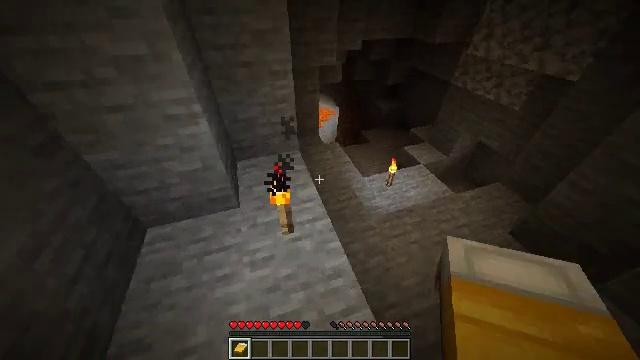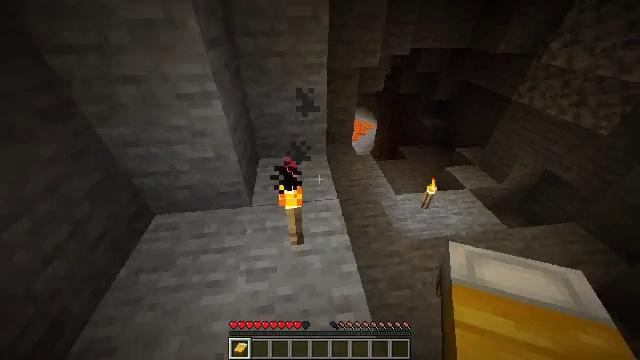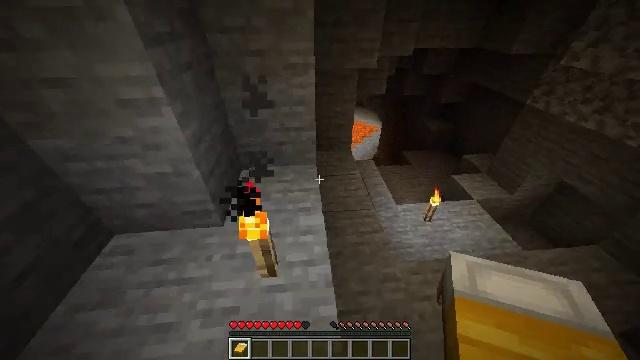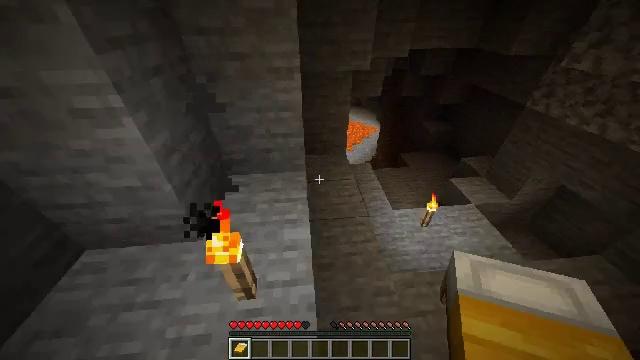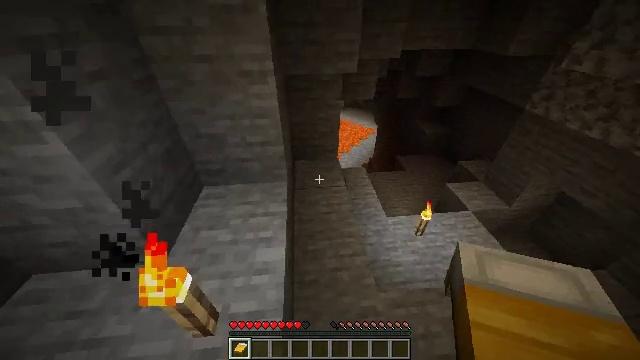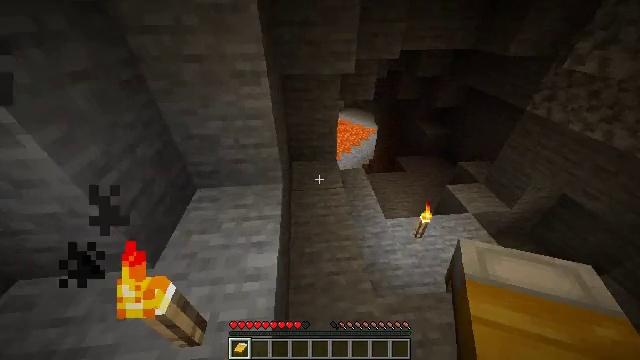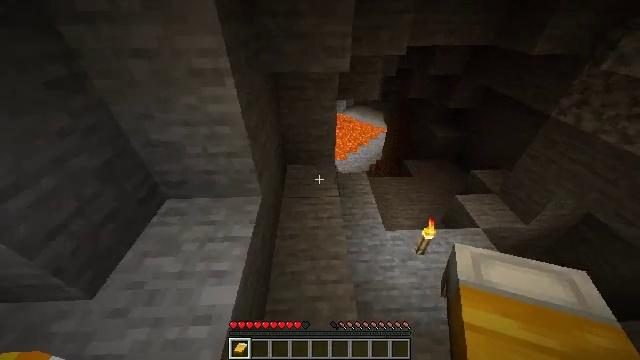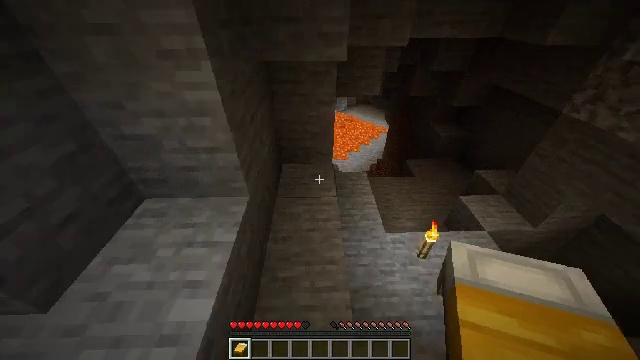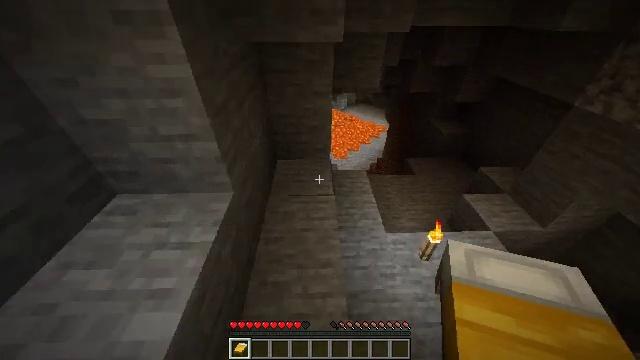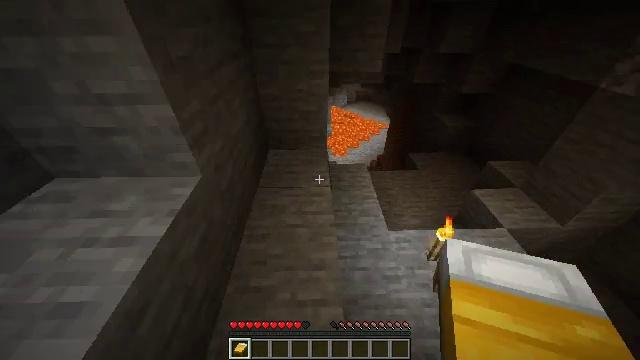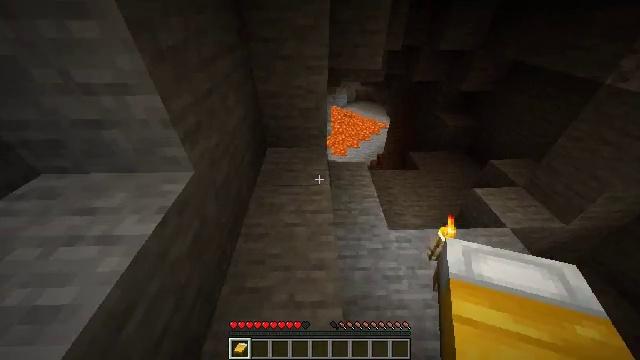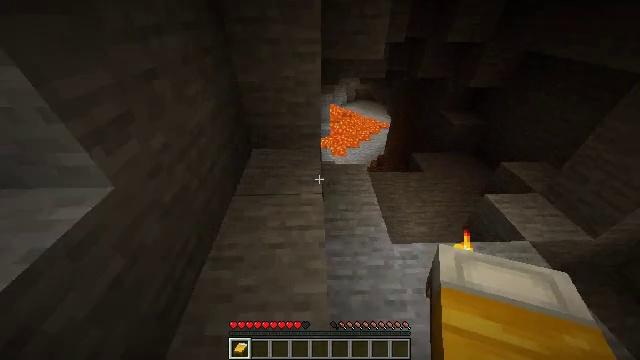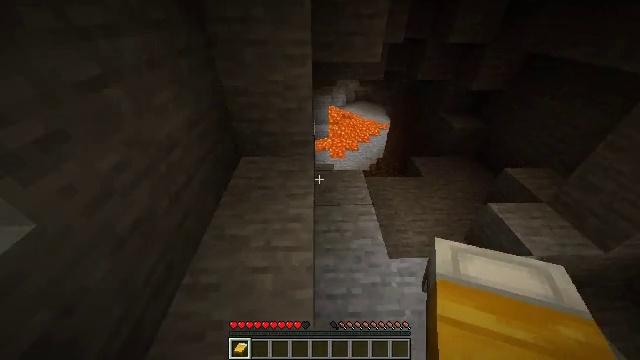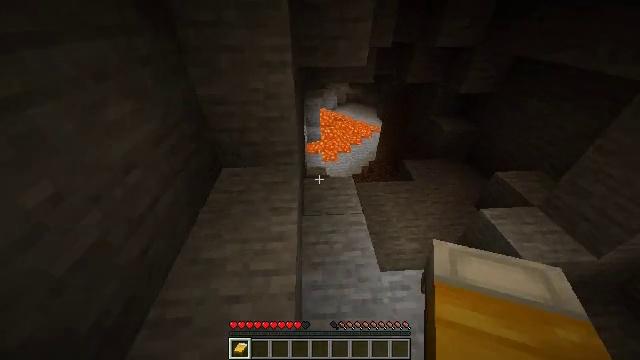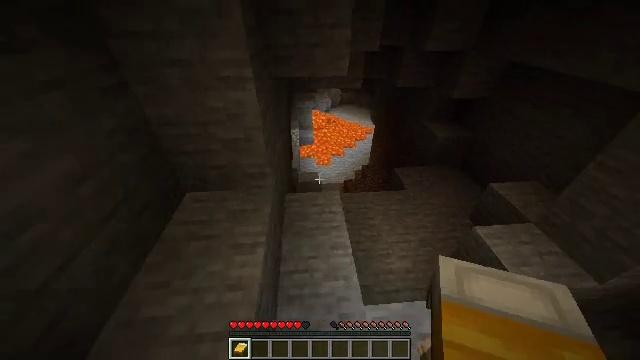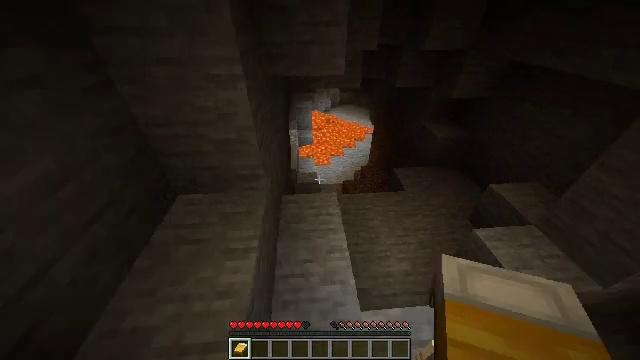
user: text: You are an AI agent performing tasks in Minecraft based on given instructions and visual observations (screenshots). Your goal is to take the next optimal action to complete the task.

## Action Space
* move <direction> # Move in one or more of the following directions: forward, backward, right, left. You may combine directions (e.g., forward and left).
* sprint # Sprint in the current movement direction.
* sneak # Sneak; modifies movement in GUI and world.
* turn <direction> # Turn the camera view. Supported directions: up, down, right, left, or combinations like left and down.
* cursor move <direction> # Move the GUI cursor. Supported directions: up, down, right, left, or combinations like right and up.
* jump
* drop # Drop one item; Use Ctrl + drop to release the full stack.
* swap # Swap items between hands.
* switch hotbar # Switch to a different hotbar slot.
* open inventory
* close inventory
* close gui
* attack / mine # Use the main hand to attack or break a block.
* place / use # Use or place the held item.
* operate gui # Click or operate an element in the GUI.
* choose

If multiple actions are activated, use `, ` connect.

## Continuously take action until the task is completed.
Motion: motion action
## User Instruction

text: Hunt a slime.
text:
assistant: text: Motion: move forward and move right, sprint, turn left and up
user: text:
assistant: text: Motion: move forward and move right, sprint, turn left
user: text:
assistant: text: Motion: move forward and move right, sprint
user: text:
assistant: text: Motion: move forward and move right, sprint
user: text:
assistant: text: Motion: move forward and move right, sprint
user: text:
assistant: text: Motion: move forward, sprint, turn left
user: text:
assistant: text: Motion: move forward, sprint
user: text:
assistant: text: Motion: move forward, sprint
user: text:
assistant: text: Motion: move forward, sprint
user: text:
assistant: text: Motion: move forward, sprint
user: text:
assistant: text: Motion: move forward, sprint
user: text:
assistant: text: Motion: move forward and move right, sprint
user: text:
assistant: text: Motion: move forward and move right, sprint, turn right
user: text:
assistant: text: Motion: move forward and move right, sprint, turn right
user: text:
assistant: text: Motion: move forward and move right, sprint
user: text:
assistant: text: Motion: move forward and move right, sprint
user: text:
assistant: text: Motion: move forward and move right, sprint
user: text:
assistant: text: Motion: move forward, sprint
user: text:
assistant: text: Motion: move forward, sprint
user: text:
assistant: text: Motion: move forward, sprint
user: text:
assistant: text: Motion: move forward, sprint
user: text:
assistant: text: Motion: move forward, sprint
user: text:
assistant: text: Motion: move forward, sprint
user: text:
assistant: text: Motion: move forward, sprint
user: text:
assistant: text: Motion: move forward, sprint
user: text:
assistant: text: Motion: move forward, sprint
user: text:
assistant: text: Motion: move forward, sprint
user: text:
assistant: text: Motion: move forward, sprint
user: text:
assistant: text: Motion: move forward, sprint
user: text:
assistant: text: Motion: move forward, sprint